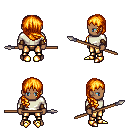
a pixel art fantasy rpg character, male body template, human, dark skin, white long-sleeve shirt, gold greaves, light blonde right-swept hairstyle, cloth bracers, gold boots, spear, four views (front, back, left, right), 2x2 character sprite sheet, small pixel art, hard edges, no anti-aliasing